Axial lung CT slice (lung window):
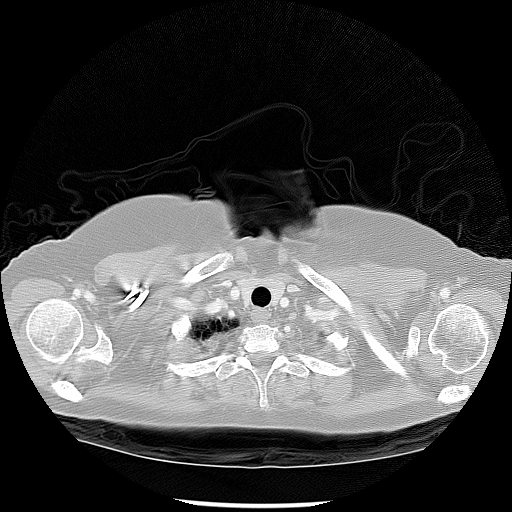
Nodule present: no